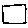
Label: square